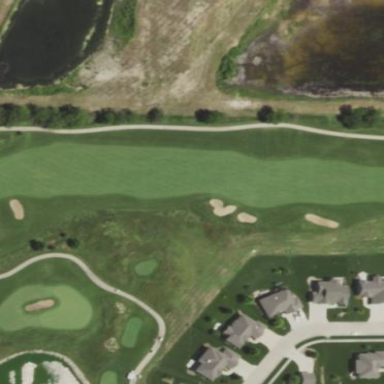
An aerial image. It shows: Golf fairway surrounded by grass.